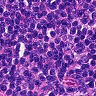
Metastatic tissue present: no